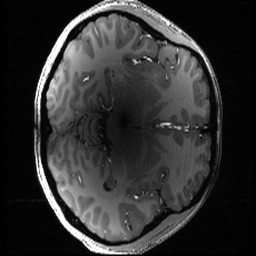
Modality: T1w
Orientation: axial
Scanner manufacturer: siemens
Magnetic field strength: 6.98 T
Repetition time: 3.1 s
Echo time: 0.00345 s